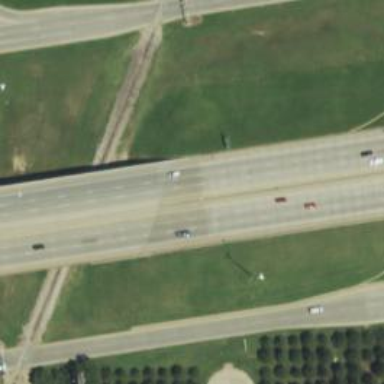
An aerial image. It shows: Bridge on motorway expressway.